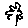
Label: flower